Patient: sex M, age 31
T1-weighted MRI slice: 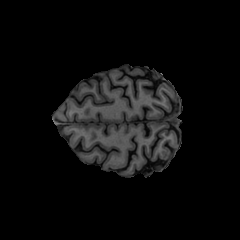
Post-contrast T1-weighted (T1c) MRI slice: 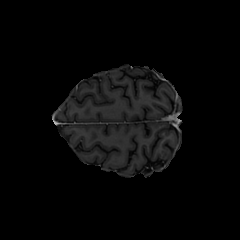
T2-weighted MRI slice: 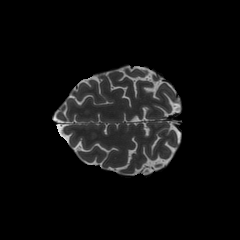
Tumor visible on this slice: no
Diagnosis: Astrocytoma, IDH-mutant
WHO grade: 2